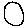
Label: circle